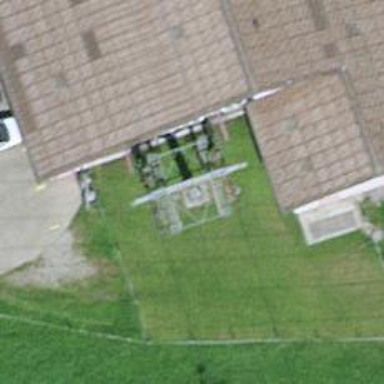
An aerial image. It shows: Pylon for aerialway.